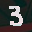
Label: 3